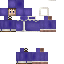
A male human skin with dark skin, wearing brown helmet dressed in a purple hoodie and brown pants, featuring a closed mouth.